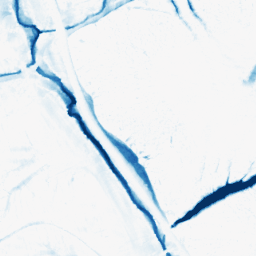
Category: morphological
Decomposition family: morphological_ellipse
Decomposition parameters: operation: closing
width: 20
height: 20
Upsampling method: sinc_hamming
Upsampling parameters: scale: 2
kernel_size: 4
Upsampling scale: 2